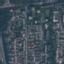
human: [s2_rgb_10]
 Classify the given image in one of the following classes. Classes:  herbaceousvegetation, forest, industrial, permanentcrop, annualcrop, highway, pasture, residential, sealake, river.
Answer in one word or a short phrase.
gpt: Residential